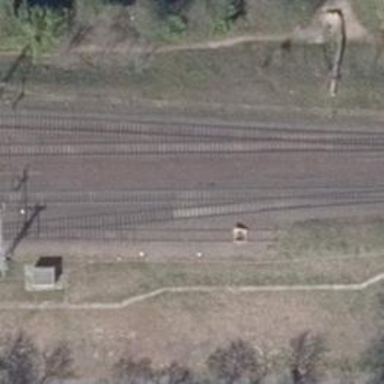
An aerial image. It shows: Railway yard used for servicing trains.